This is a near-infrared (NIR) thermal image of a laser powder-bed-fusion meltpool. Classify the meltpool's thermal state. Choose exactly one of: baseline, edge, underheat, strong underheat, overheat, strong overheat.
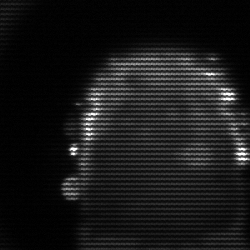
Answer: baseline